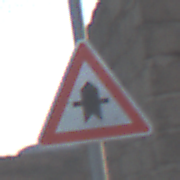
Verkehrszeichen: Vorfahrt
Umgebung: Outdoor, Nature
Tageszeit: SunriseSunset
Wetter: Clear
Licht: Natural
Jahreszeit: NotSpecified
Kontrast: LowContrast